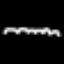
Label: squiggle